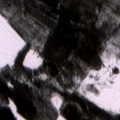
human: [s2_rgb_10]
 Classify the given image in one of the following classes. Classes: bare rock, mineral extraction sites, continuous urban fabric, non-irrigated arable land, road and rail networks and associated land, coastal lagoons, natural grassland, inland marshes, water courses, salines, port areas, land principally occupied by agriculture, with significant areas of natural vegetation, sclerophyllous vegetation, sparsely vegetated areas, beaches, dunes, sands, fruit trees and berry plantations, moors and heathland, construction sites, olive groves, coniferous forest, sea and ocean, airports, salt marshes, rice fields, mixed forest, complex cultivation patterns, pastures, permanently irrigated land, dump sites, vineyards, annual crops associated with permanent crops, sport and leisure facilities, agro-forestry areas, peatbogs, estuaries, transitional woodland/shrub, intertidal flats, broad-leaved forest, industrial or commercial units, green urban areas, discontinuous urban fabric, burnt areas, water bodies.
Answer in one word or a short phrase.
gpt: non-irrigated arable land, coniferous forest, mixed forest, transitional woodland/shrub, peatbogs